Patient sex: F
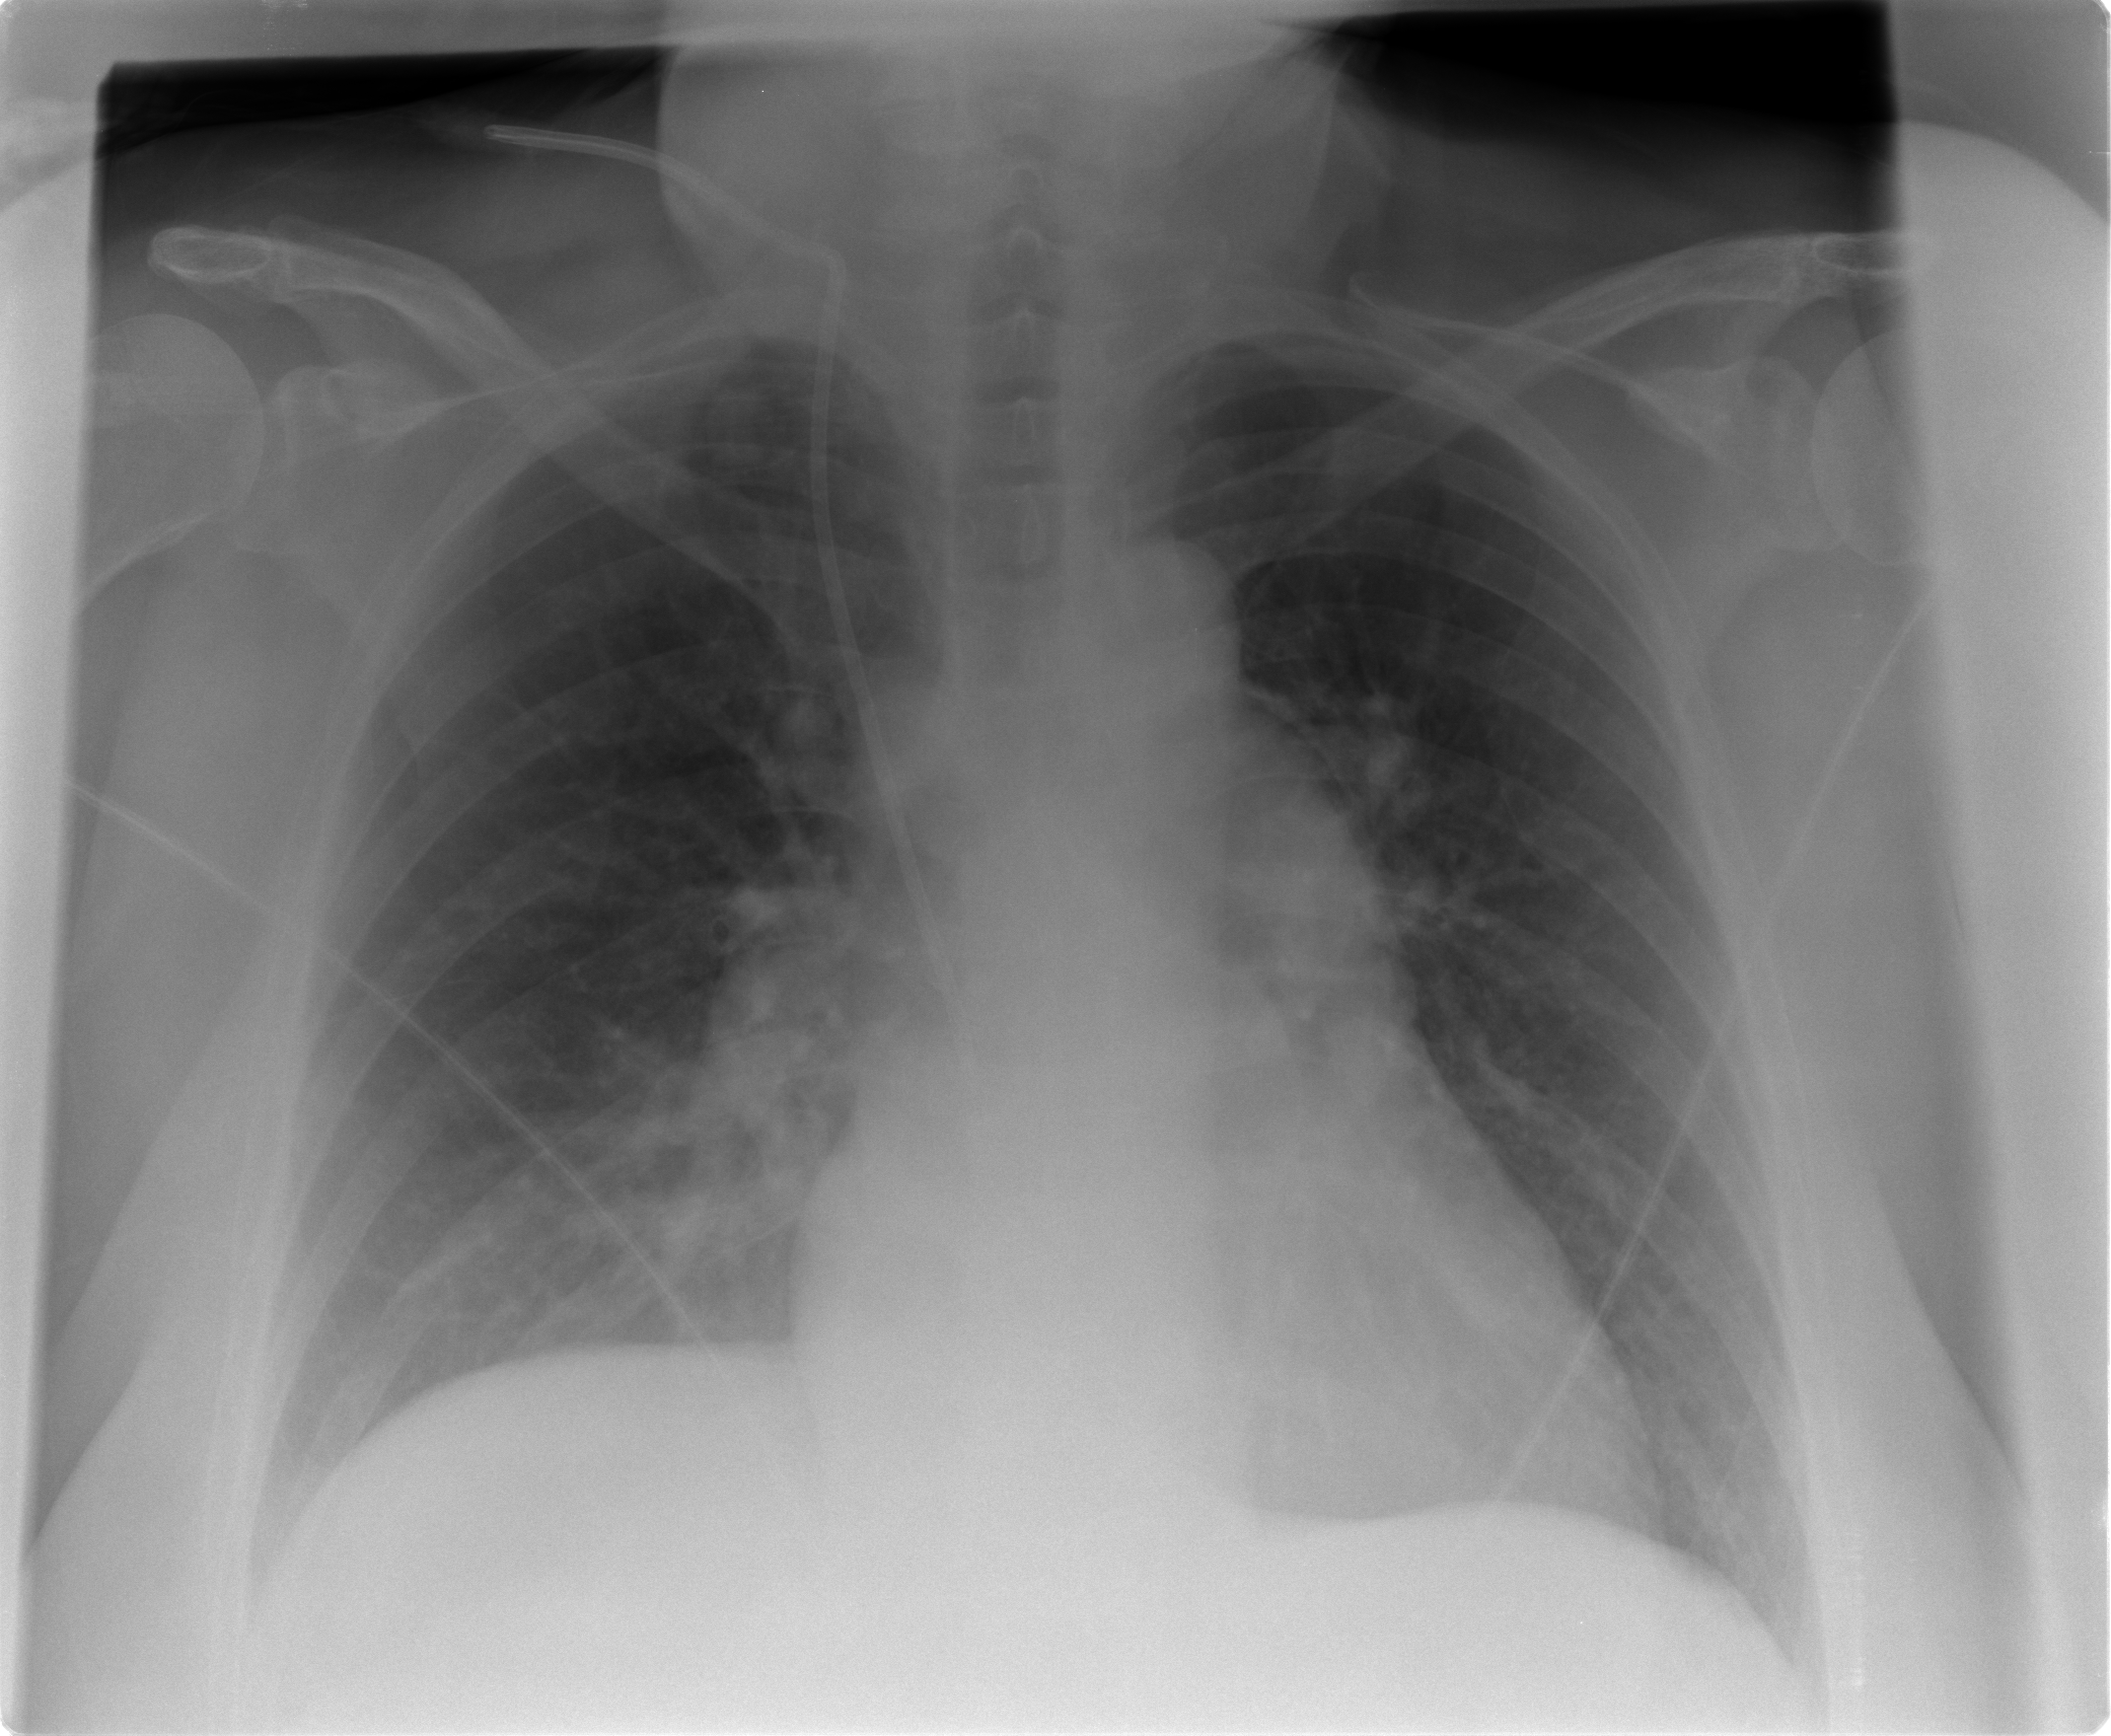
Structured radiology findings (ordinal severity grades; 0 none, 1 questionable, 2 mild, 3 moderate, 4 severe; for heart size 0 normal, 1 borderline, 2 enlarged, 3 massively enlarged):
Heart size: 2
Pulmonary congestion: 0
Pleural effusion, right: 0
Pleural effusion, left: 0
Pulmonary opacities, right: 0
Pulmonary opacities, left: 0
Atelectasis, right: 1
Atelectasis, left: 0